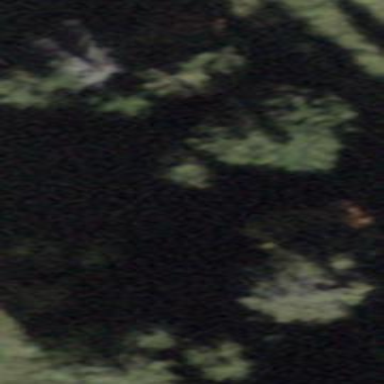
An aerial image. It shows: Forest area.